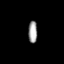
Tissue: lung
Cell type: Fibroblasts
Senescence score: 0.5499
Nuclear area (px): 197
Mean DAPI intensity: 158.599